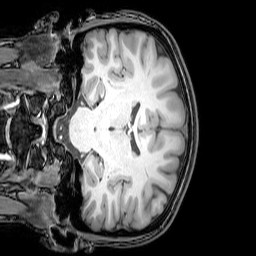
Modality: T1w
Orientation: coronal
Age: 22
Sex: female
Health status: healthy
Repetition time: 0.081 s
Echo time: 0.037 s